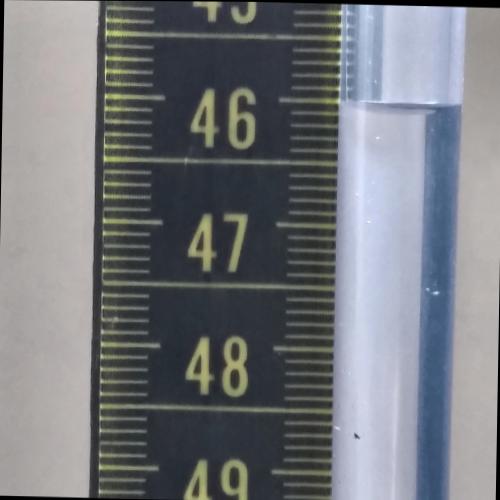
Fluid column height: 46.0 cm